Interaction volume radius: 10 \u00c5
Interaction volume height: 10 \u00c5
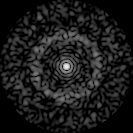
Disorder parameter: 0.8491